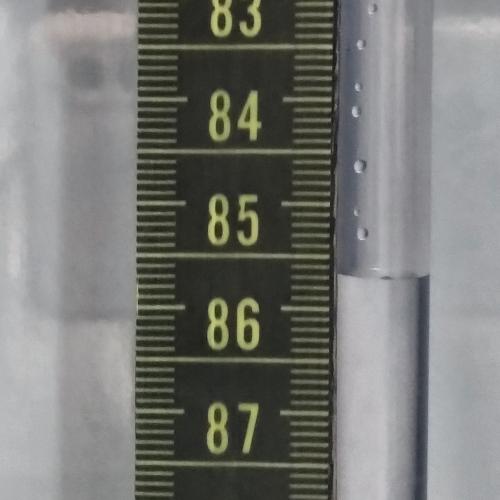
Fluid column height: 85.7 cm